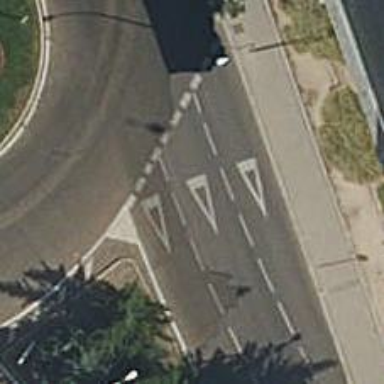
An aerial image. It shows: Tertiary road with asphalt surface.